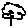
Label: flower